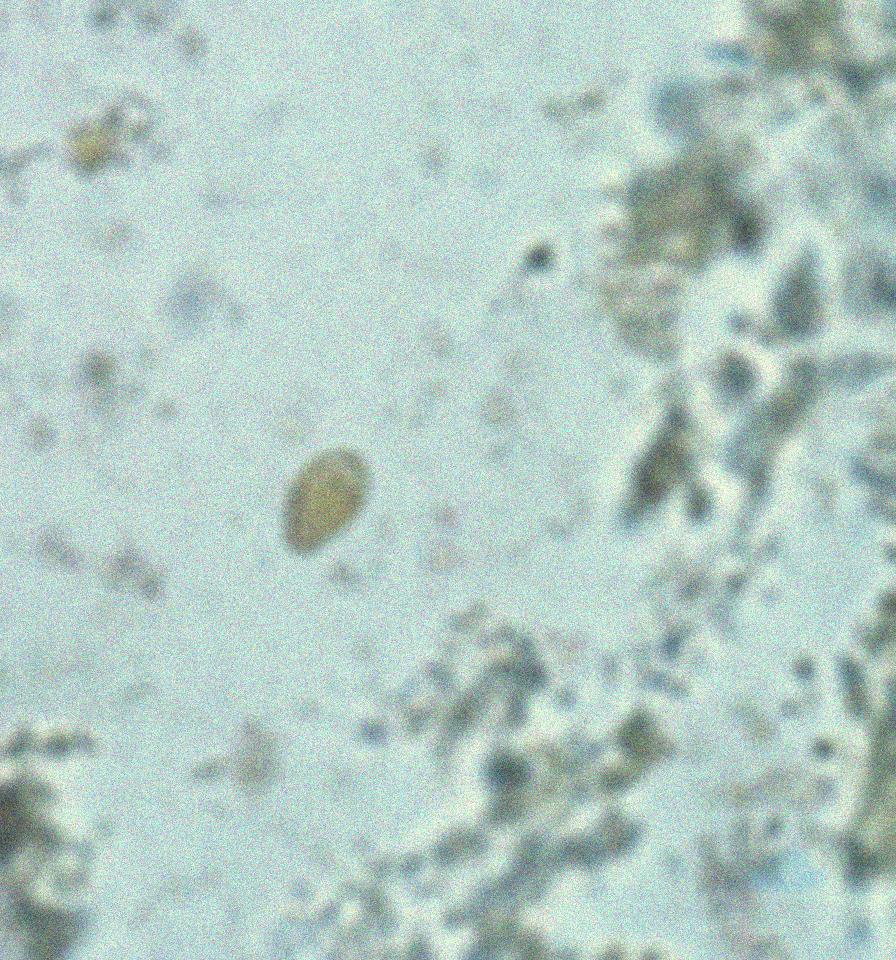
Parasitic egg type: Opisthorchis viverrine